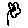
Label: flower